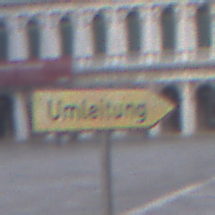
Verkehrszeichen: UmleitungswegweiserRechtsweisend
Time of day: SunriseSunset
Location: Outdoor (Urban)
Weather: PartlyCloudy
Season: NotSpecified
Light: Natural